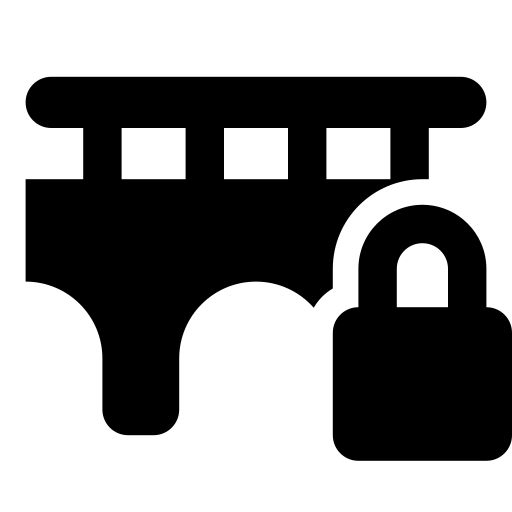
Tags: icon, FontAwesome, fa-icon, solid, bridge, lock